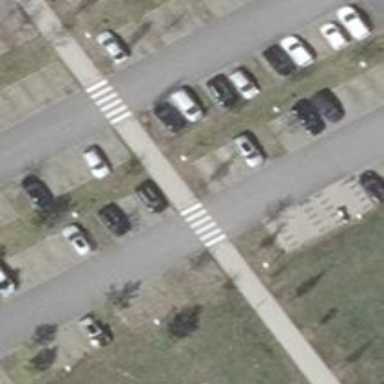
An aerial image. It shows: Uncontrolled zebra crossing on the road.